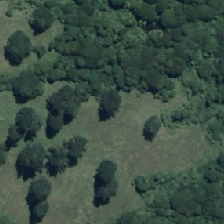
Land cover: high_producing_grassland